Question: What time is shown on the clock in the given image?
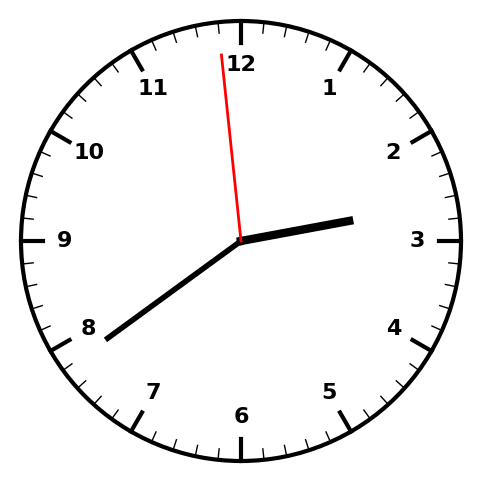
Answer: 02:38:59